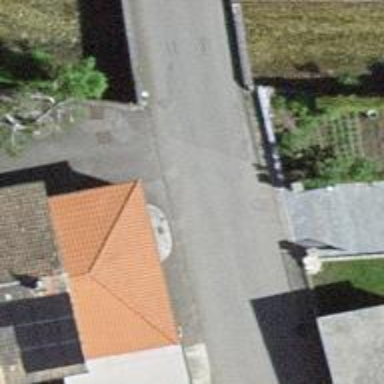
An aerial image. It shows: Residential road with bridge.